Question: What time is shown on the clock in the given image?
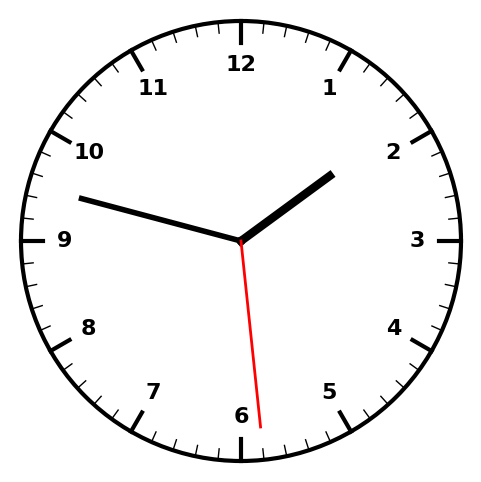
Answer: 01:47:29